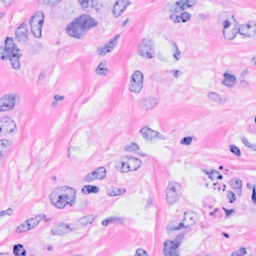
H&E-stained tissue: Breast